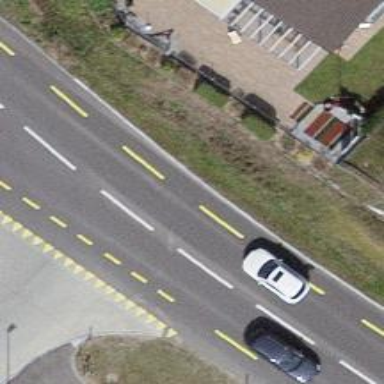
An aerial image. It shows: Exclusive cycle lane with asphalt surface on primary highway.